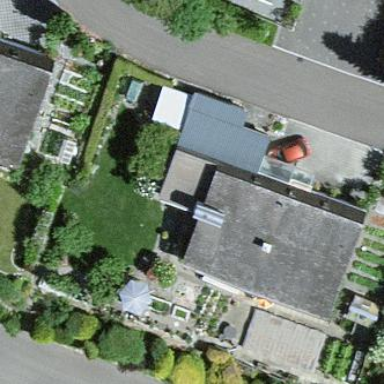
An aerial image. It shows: Residential building.